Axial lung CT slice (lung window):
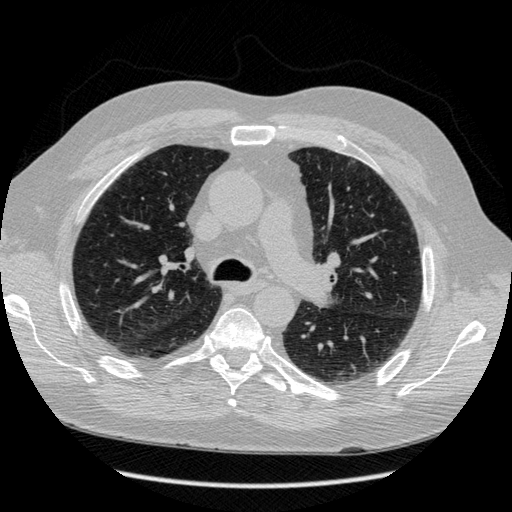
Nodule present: no